Question: Below is the image which shows the design that I want to display in one of my page,

I'm more of a developer than a designer so designing as shown above is quite of a higher level to me. So any suggestions or tips on how to achieve the above task? (Examples through jsfiddle or any such platform would be extremely helpful ;) )
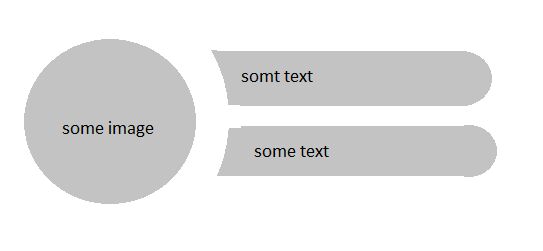
Answer: I would've certainly closed your question as it lacks the efforts by you but as you said that you don't know how to achieve that at all, so thought to post my solution here...
You can use CSS floats along with 'border-radius' to achieve that...
<URL>
Explanation: Here, I am using 'border-radius' for the element curves, and using negative 'margin' for the bands to hide behind the circle ...
Now this solution may not be useful if you are having some background as am using '20px' border around the circle...
'''
<div class="wrap">
<div class="circle"></div>
<div class="band_wrap clear">
<div class="band"></div>
<div class="band"></div>
</div>
</div>
'''
'''
.wrap {
position: relative;
width: 390px;
}
.wrap > div.circle {
height: 150px;
width: 150px;
border: 20px solid #fff;
border-radius: 50%;
background: #aaa;
float: left;
z-index: 1;
position: relative;
}
.band_wrap {
position: relative;
top: 20px;
}
.wrap .band {
height: 50px;
background: #aaa;
width: 200px;
border-radius: 0 20px 20px 0;
float: left;
margin-top: 15px;
margin-left: -20px;
}
.clear:after {
clear: both;
display: table;
content: "";
}
'''